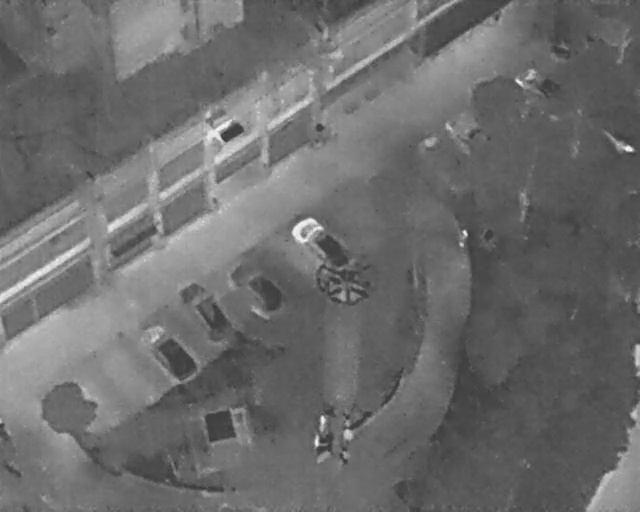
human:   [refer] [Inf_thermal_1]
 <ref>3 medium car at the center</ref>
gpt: <box>[[26, 57, 37, 63, 140], [35, 52, 45, 59, 139], [44, 43, 55, 51, 139]]</box>

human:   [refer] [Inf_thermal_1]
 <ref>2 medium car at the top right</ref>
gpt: <box>[[80, 13, 88, 19, 131], [69, 22, 77, 29, 140]]</box>